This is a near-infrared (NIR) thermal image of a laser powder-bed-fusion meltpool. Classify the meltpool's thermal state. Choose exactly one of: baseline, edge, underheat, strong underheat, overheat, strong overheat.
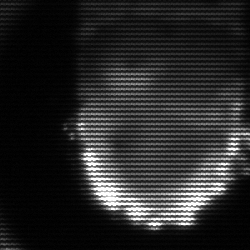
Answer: baseline